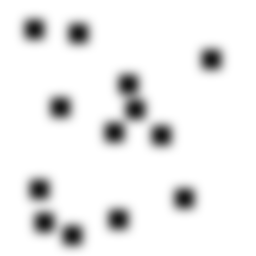
Squares: 13
Triangles: 0
Stars: 0
Total shapes: 13